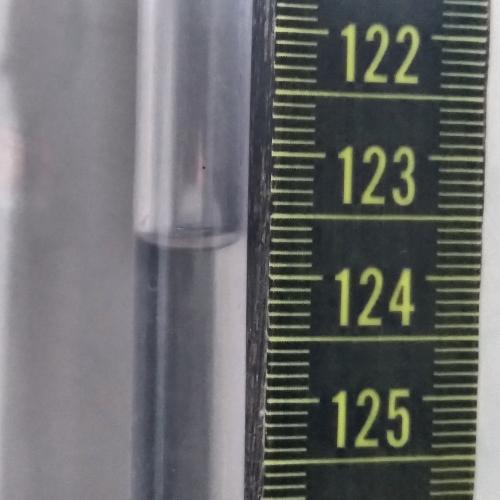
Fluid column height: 123.7 cm